Question: I am using visual studio 2013 and trying to learn local database operations. I have created a database using VS and create tables. But I cannot rename table names. There is no such a option anywhere or I cannot see. I searched but find nothing.
Could anyone show me how to rename table using 'VISUAL STUDIO 2013 SSDT'

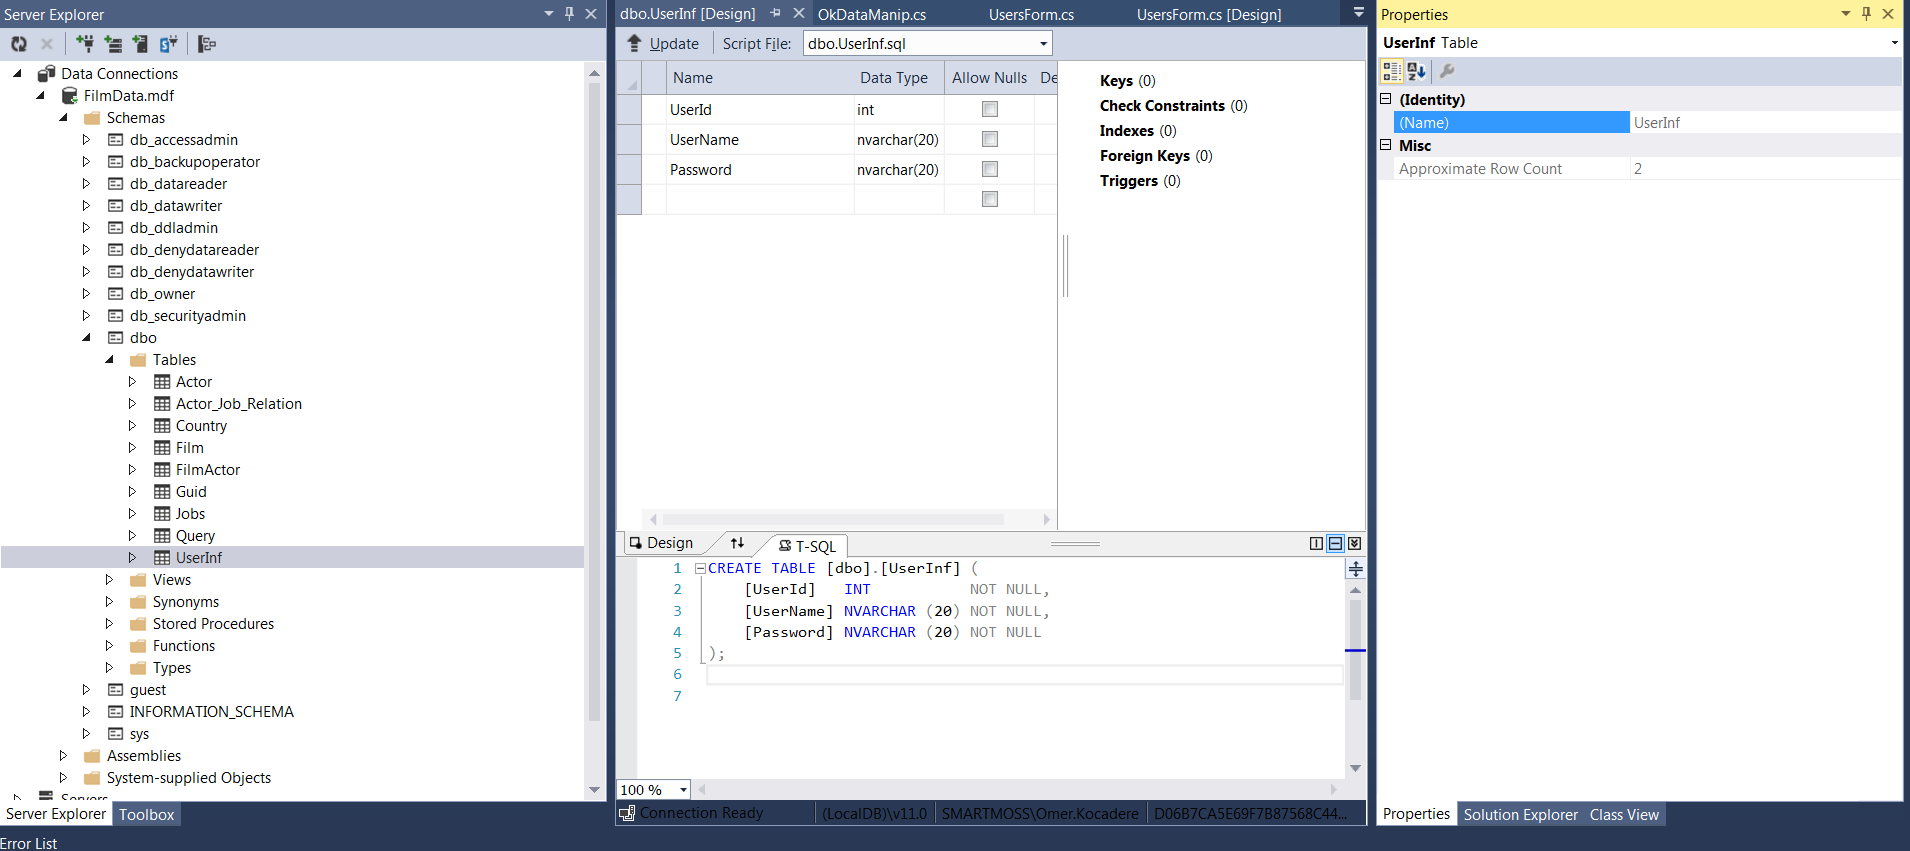
Answer: Open the table, highlight the table name in the T-SQL portion of the window, click the SQL menu, then choose Refactor and Rename. You probably want to preview changes while you're at it to see what will be affected.